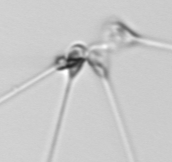
Label: Asterionellopsis_glacialis